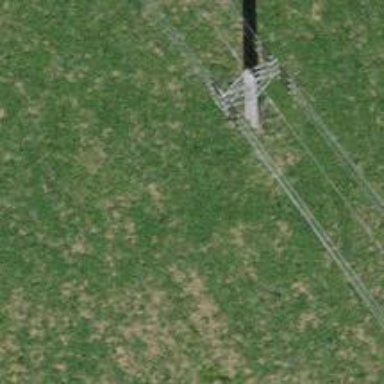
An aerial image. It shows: Concrete power pole.